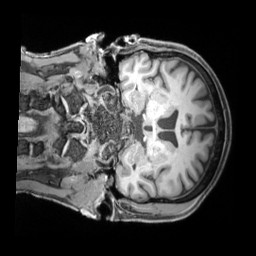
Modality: T1w
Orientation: coronal
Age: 65
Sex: male
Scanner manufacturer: siemens
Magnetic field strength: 3 T
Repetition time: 1.97 s
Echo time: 0.00206 s